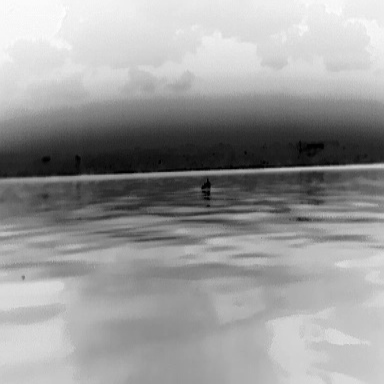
There is a warship in the infrared image.